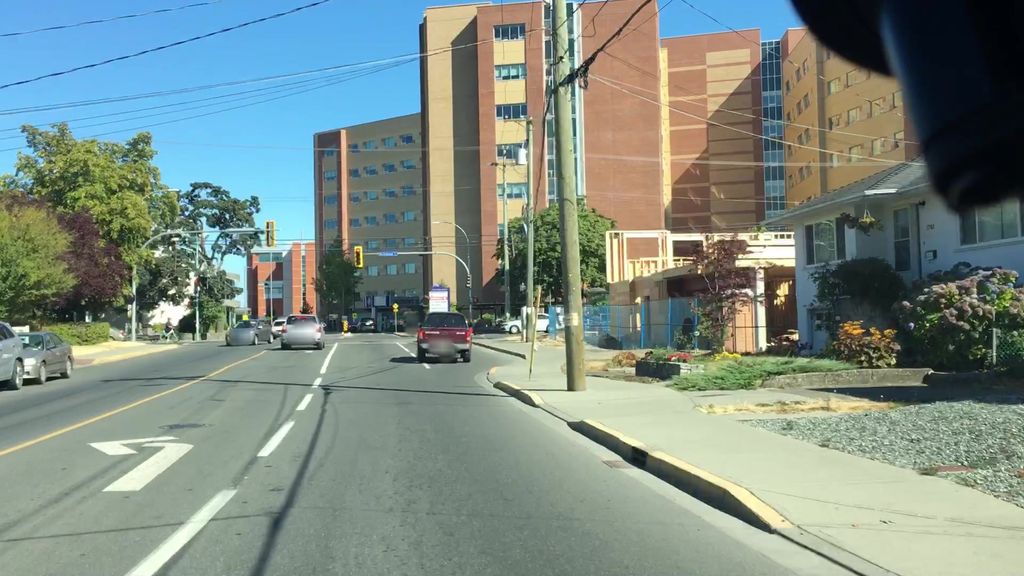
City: victoria